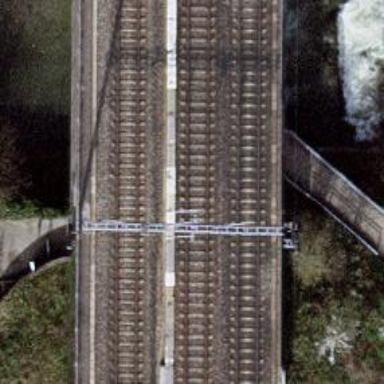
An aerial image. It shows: Single railway track with electrification through contact line.